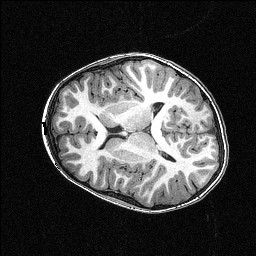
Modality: T1w
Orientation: axial
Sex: male